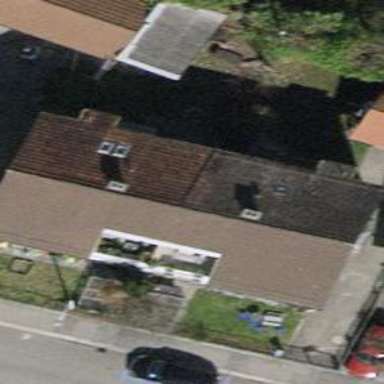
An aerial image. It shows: House with gabled roof oriented across.